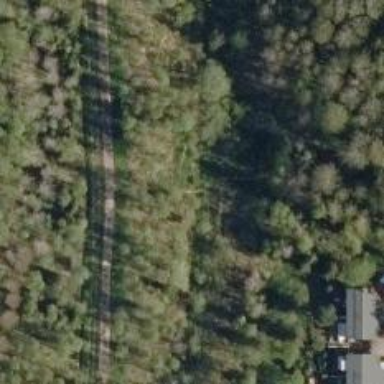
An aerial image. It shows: Path on bridge.